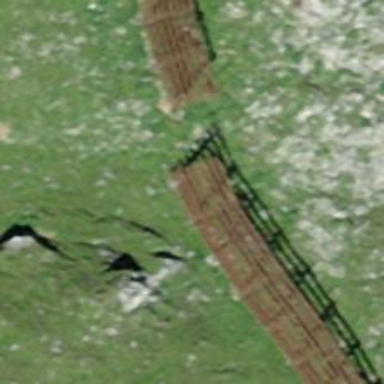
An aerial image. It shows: Snow fence that is man-made.